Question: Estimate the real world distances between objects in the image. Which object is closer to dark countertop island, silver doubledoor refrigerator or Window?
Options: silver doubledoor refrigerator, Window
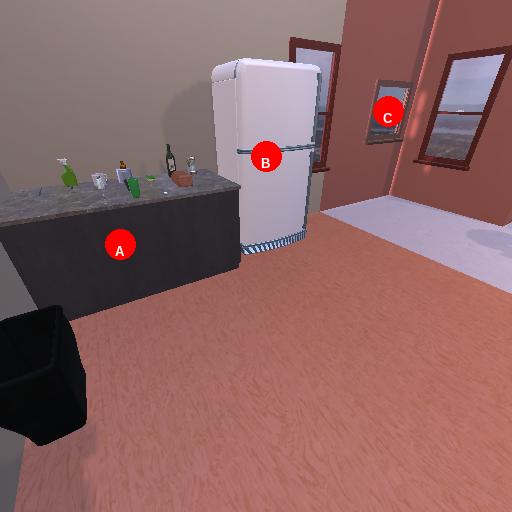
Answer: silver doubledoor refrigerator